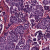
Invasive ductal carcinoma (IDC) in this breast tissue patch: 1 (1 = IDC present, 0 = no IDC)